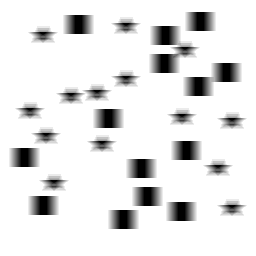
Squares: 14
Triangles: 0
Stars: 14
Total shapes: 28